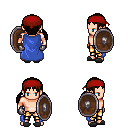
a pixel art fantasy rpg character, male body template, human, light skin, blue cape, gold greaves, brown twin-tailed hairstyle, red bandana, metal gloves, gray slippers, shield, four views (front, back, left, right), 2x2 character sprite sheet, small pixel art, hard edges, no anti-aliasing